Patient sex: M
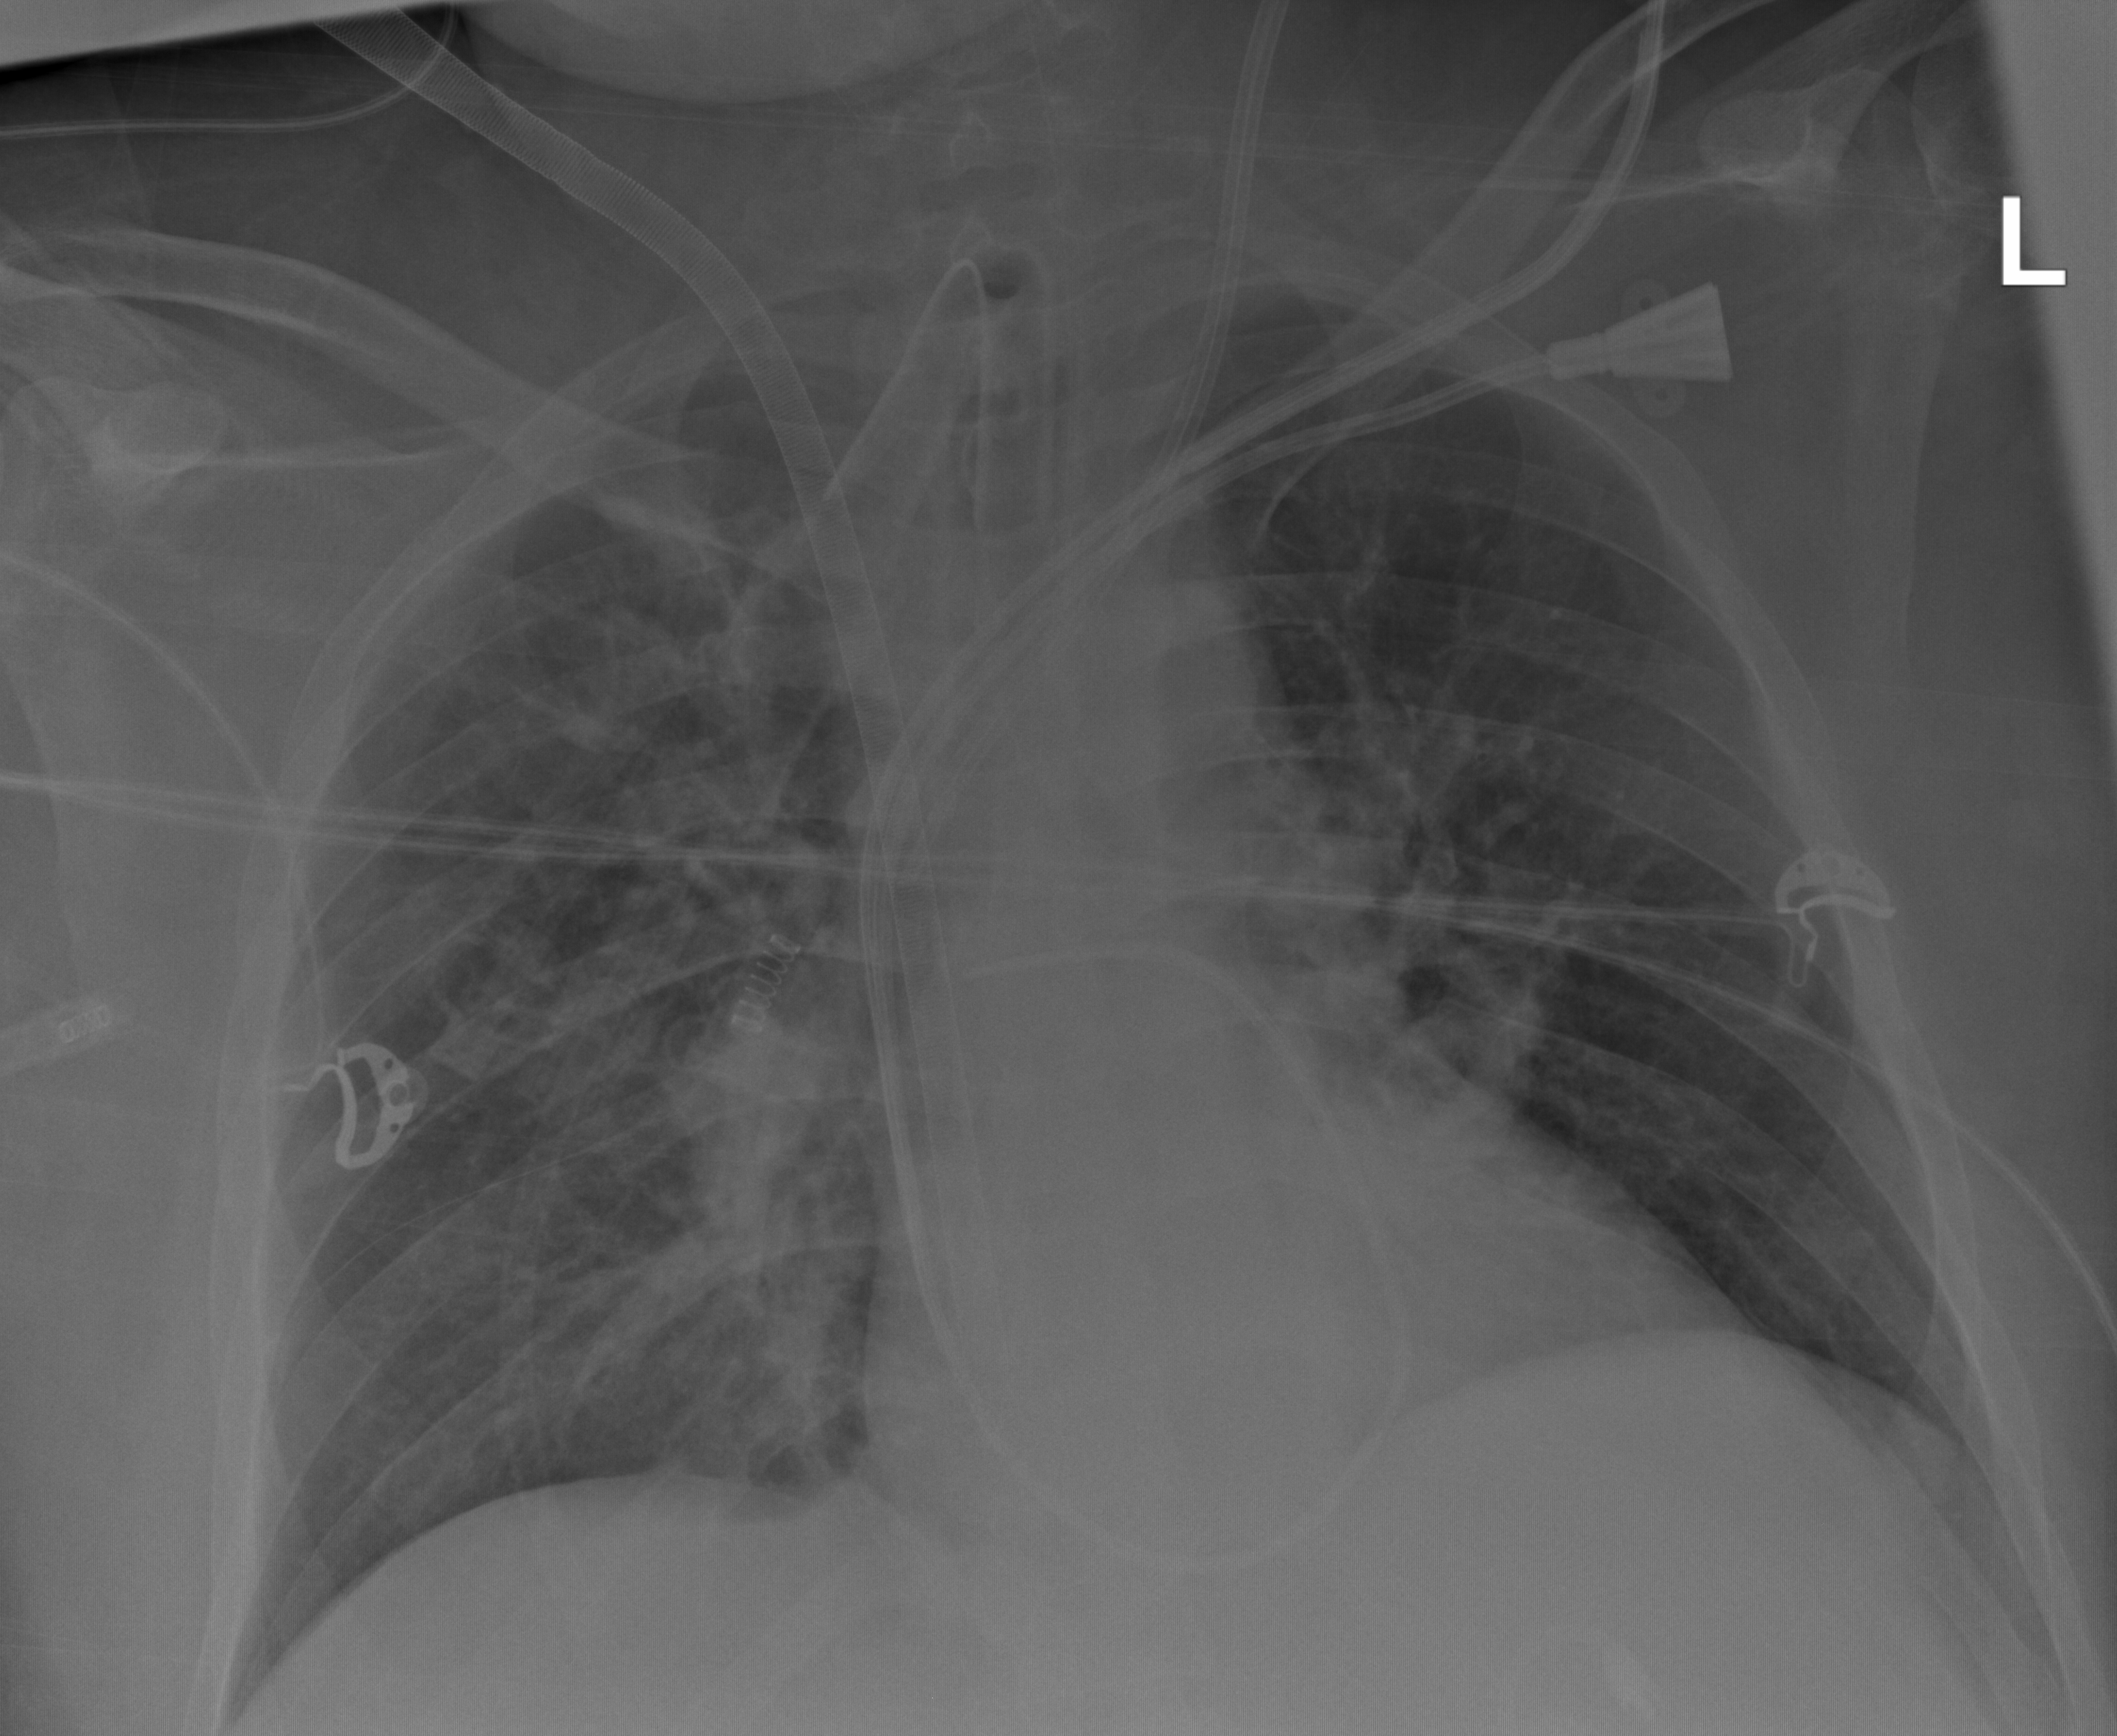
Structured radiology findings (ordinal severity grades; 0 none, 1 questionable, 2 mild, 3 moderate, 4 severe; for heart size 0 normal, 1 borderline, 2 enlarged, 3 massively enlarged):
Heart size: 1
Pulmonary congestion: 0
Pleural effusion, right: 0
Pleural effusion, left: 0
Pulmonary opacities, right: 2
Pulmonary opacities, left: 0
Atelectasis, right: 2
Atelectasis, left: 0